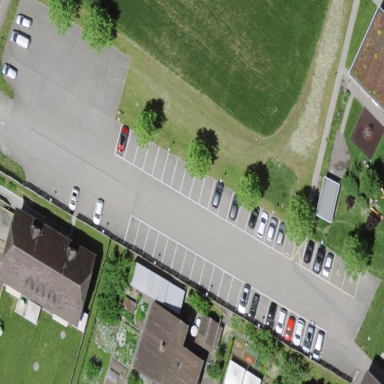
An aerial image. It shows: Parking area with asphalt surface.